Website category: sports
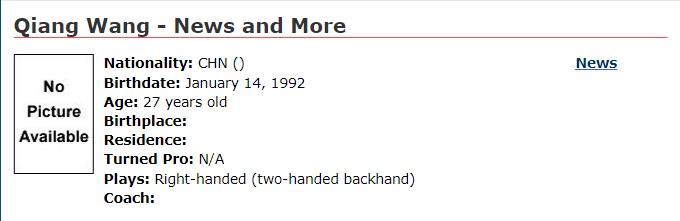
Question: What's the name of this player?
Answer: Qiang Wang

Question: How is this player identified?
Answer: Qiang Wang

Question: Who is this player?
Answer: Qiang Wang

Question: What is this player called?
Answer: Qiang Wang

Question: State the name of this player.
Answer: Qiang Wang

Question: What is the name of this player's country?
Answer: CHN

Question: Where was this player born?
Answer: CHN

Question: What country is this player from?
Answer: CHN

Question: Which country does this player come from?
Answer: CHN

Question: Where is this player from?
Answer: CHN

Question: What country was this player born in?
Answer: CHN

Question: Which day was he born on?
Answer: January 14, 1992

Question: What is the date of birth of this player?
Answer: January 14, 1992

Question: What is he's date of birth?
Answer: January 14, 1992

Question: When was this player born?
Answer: January 14, 1992

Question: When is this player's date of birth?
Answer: January 14, 1992

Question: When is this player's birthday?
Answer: January 14, 1992

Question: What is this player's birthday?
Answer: January 14, 1992

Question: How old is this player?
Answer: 27 years old

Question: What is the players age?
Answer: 27 years old

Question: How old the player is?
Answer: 27 years old

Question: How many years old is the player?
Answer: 27 years old

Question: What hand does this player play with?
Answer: Right-handed (two-handed backhand)

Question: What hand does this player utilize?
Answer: Right-handed (two-handed backhand)

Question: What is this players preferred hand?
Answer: Right-handed (two-handed backhand)

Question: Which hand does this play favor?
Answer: Right-handed (two-handed backhand)

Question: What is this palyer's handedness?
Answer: Right-handed (two-handed backhand)